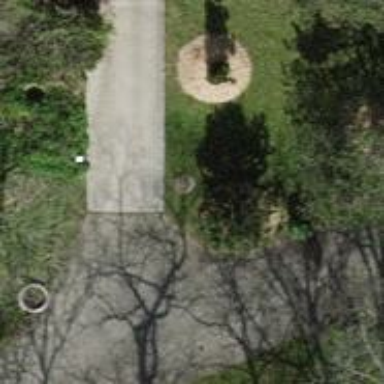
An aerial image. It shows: Evergreen needle-leaved tree in park.